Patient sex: F
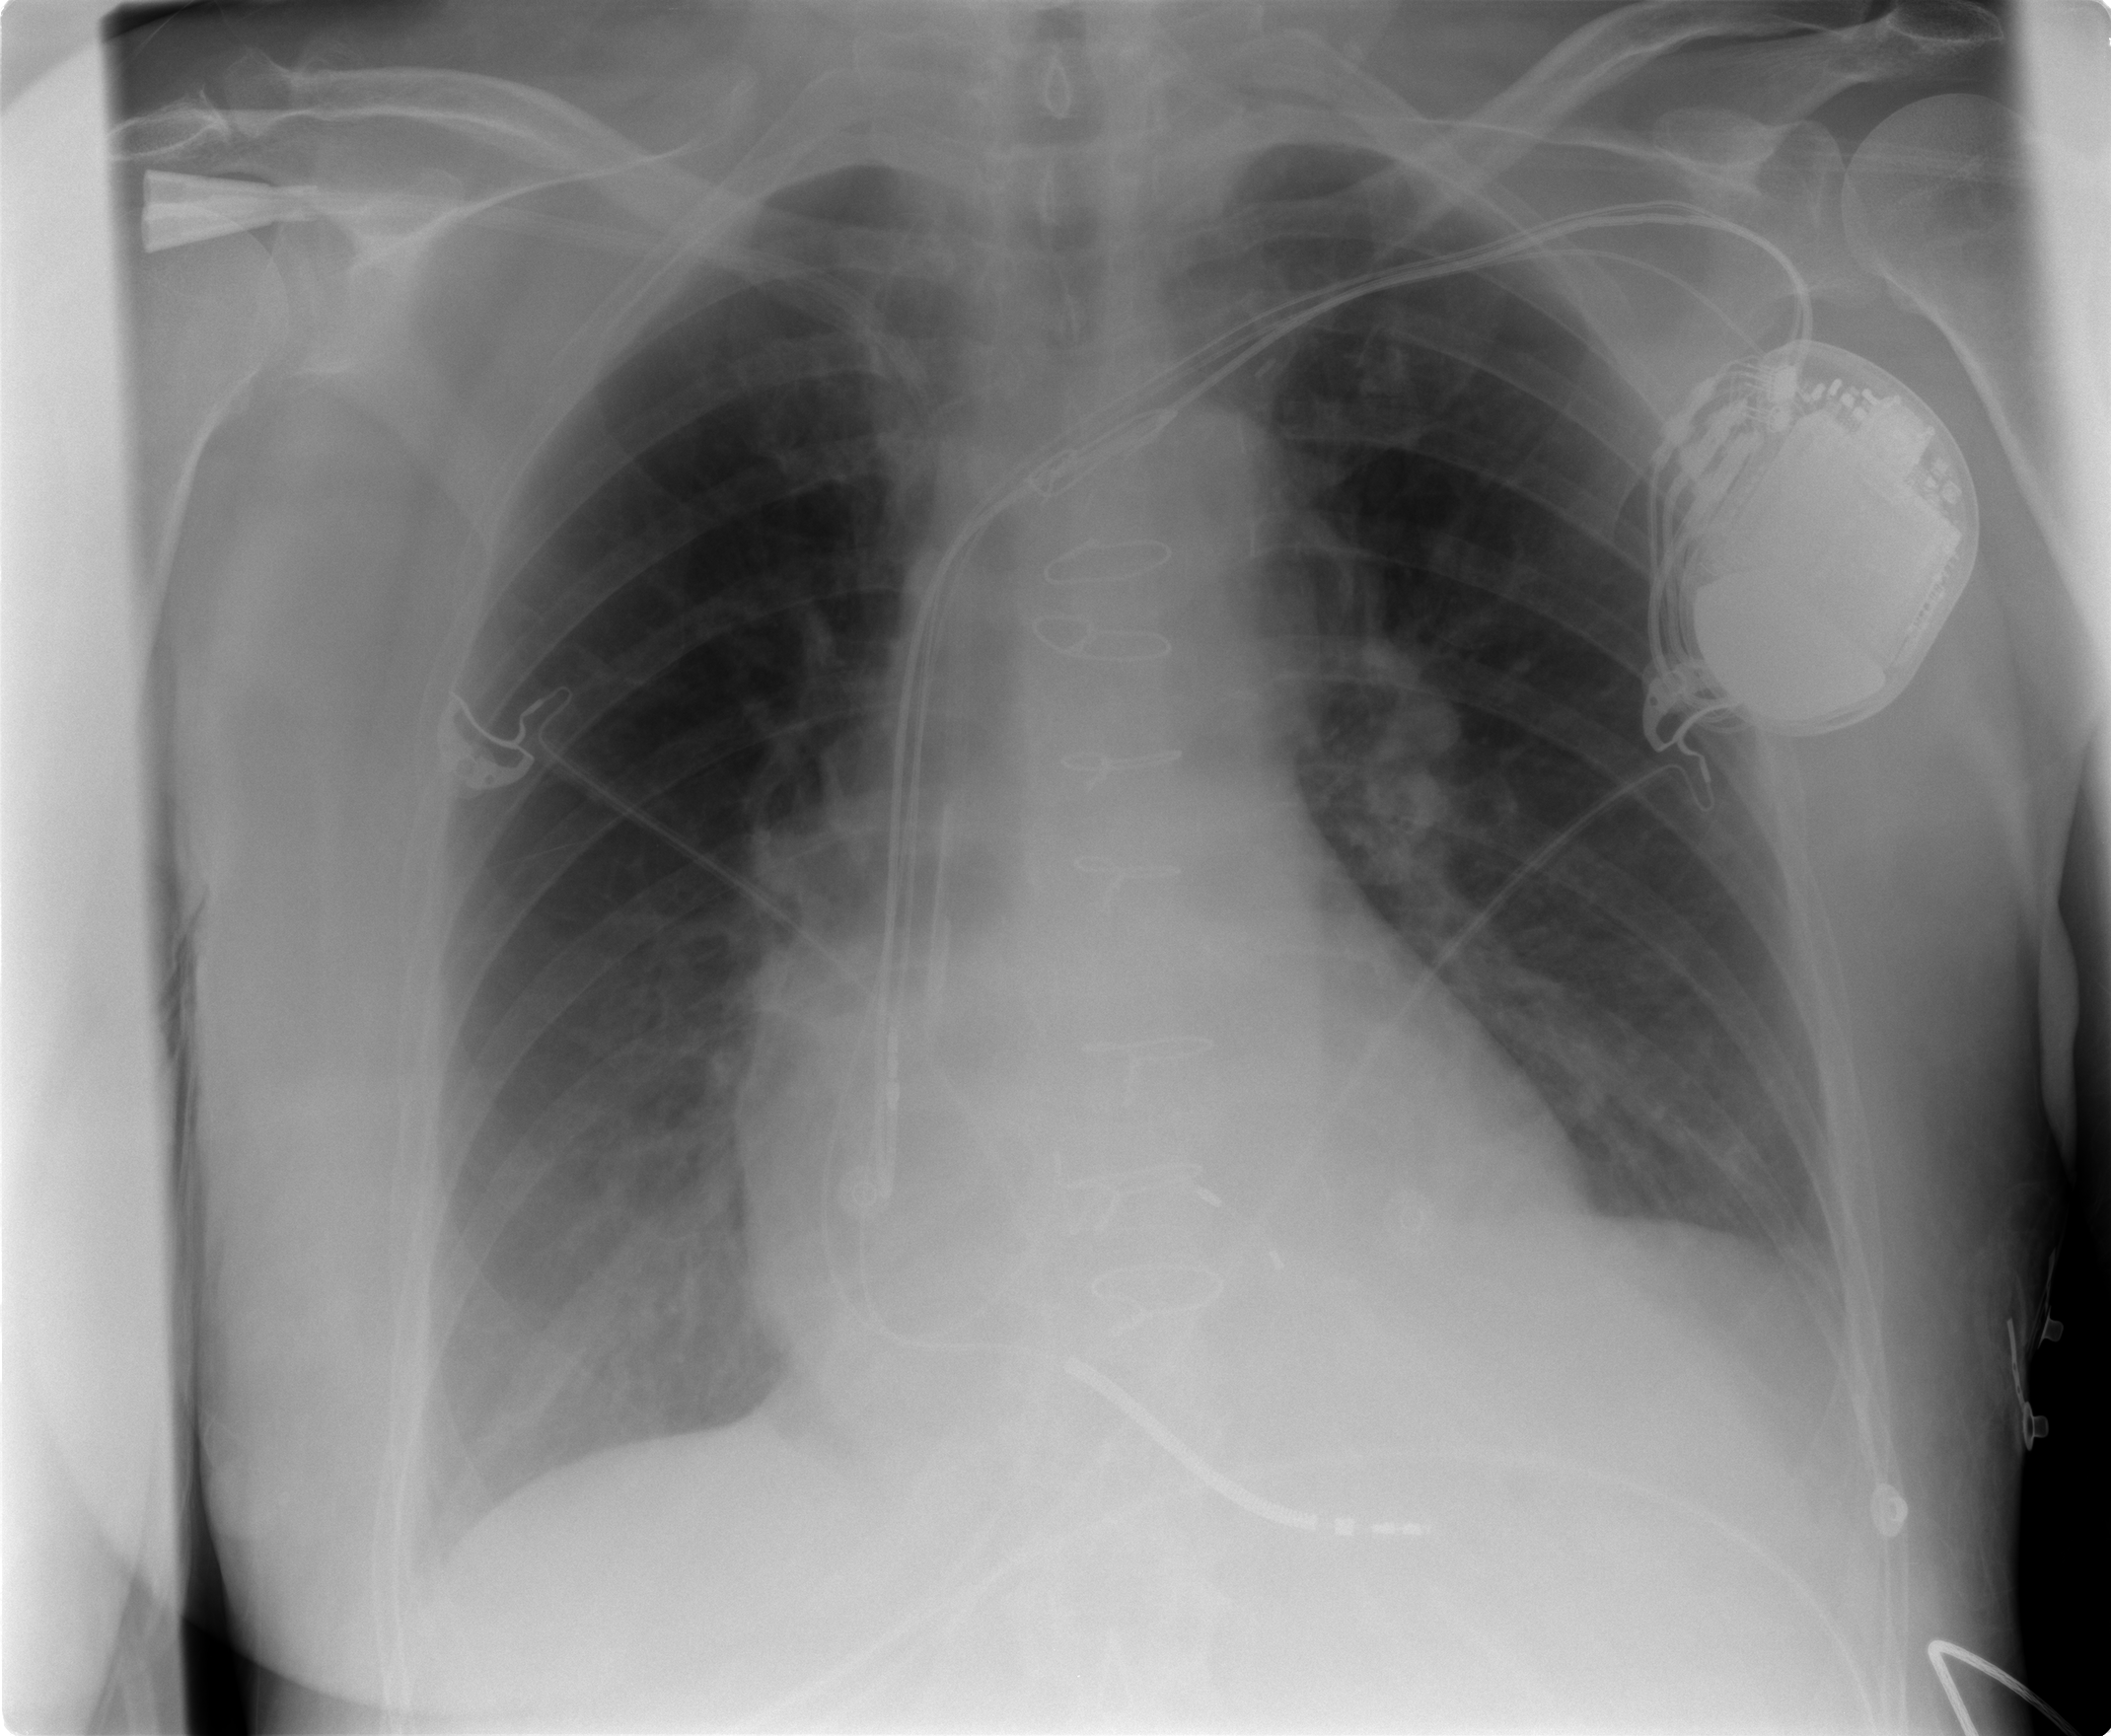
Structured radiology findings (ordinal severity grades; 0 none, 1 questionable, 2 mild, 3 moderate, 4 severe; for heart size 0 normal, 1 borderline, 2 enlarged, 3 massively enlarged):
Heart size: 2
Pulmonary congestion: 2
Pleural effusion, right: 1
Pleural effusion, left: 1
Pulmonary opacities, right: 0
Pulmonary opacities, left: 0
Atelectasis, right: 2
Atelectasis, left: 2